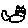
Label: cat